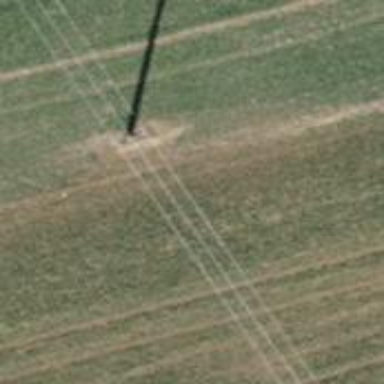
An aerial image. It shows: Concrete power pole.